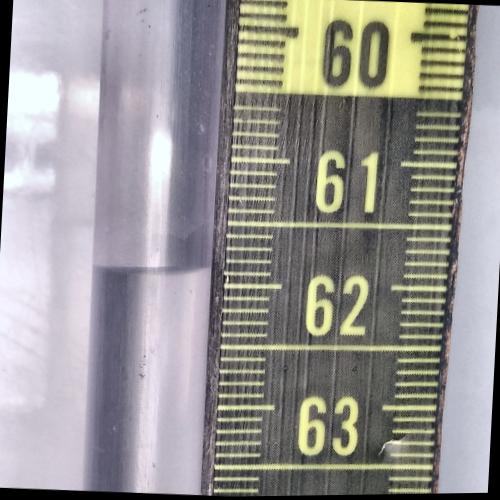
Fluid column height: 61.9 cm